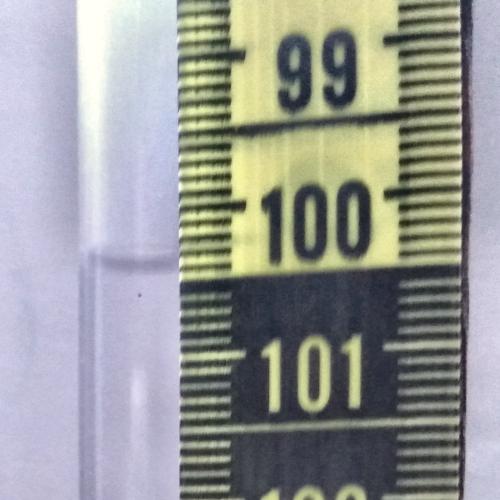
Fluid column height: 100.4 cm